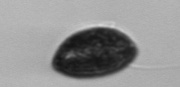
Label: Prorocentrum